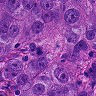
Metastatic tissue present: yes